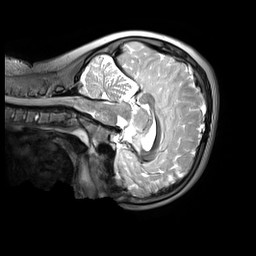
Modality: T2w
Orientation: sagittal
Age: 10
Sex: male
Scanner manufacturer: siemens
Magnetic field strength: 3 T
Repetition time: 3.2 s
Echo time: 0.408 s